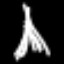
Label: The Eiffel Tower